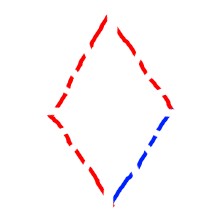
Shape: rhombus